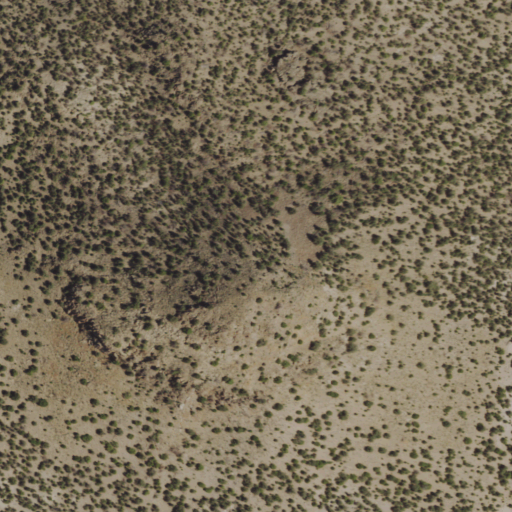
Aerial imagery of mountain in Nevada named Duckwater Peak containing evergreen forest and shrub